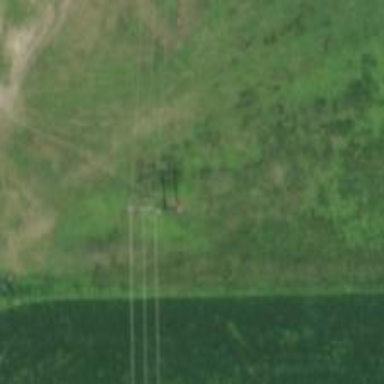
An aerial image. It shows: H-frame designed tower for power lines.